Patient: sex F, age 73
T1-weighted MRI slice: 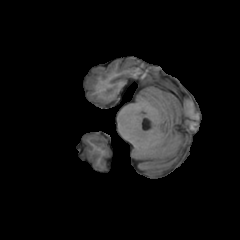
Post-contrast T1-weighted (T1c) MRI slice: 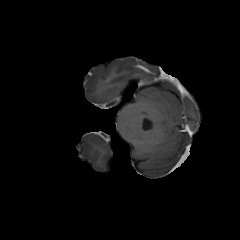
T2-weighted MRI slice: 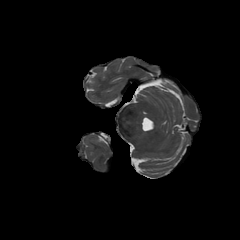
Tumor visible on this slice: no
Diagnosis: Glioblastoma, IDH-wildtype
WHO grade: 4